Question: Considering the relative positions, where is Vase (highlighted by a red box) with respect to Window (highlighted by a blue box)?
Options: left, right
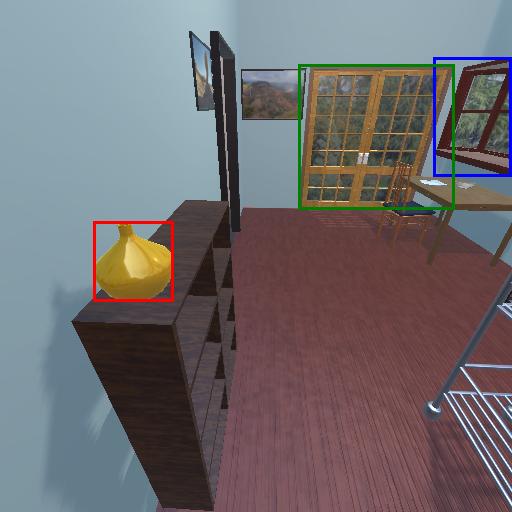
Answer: left